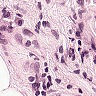
Metastatic tissue present: no